Aerial crown-view tile of a tropical tree (Barro Colorado Island, Panama), acquired 20250818:
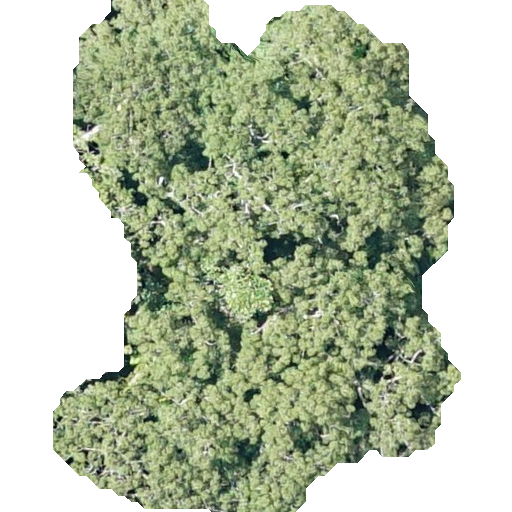
Species: Ceiba pentandra
GBIF accepted scientific name: Ceiba pentandra
Crown area: 232.969 m²